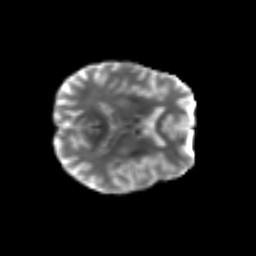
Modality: T2w
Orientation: axial
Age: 67
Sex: female
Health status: ill
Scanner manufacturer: siemens
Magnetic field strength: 3 T
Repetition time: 8.7 s
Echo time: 0.11 s